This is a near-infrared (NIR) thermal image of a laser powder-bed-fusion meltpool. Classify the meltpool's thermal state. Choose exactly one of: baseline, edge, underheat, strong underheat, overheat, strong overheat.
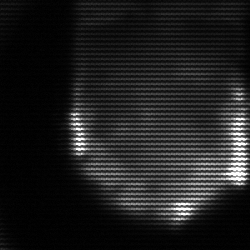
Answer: edge